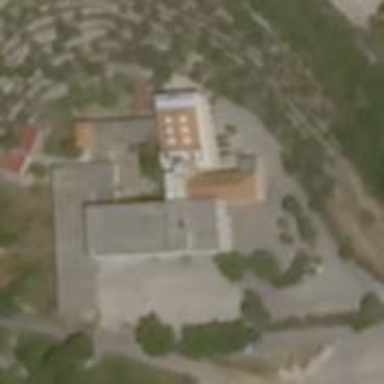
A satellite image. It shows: School.